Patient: sex F, age 63
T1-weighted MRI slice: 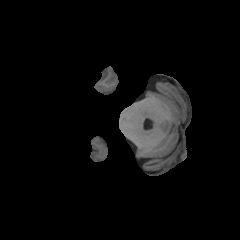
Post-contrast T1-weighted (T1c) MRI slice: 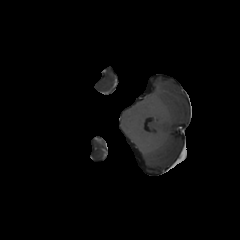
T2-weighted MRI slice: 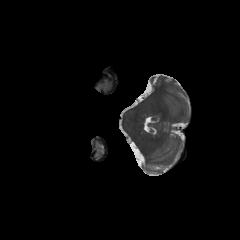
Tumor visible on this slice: no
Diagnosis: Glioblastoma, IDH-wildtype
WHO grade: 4